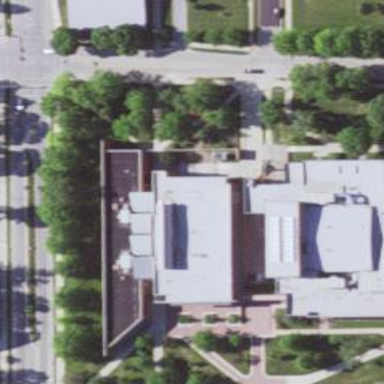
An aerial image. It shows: University building.